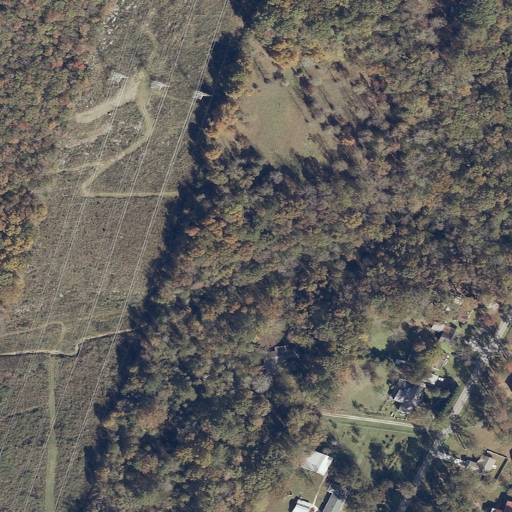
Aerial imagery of valley in Alabama named Mills Hollow containing deciduous forest, pasture, low intensity development, open development, mixed forest, and evergreen forest